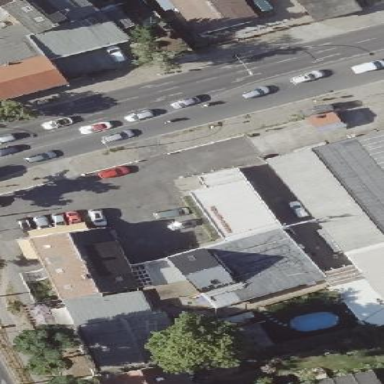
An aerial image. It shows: Parking area with surface.